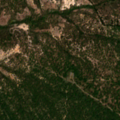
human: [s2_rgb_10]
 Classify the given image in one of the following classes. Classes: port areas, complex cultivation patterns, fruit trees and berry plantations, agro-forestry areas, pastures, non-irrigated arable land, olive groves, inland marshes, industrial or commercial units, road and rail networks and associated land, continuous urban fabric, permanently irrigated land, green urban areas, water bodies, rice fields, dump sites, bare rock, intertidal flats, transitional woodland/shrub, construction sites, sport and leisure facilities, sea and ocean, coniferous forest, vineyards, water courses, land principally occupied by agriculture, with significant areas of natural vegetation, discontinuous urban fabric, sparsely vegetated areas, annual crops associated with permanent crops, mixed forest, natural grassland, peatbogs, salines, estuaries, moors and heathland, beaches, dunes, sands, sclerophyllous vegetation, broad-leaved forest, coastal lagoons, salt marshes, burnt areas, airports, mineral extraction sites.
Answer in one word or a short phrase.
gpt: continuous urban fabric